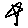
Label: star